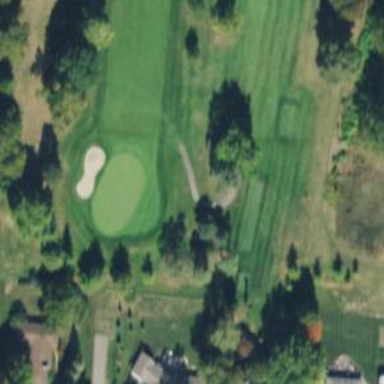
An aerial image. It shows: Path used for both walking and golf.